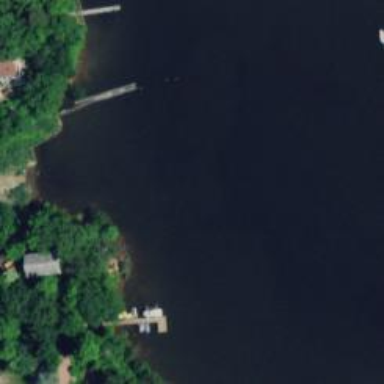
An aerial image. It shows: Dock by the waterway.